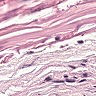
Metastatic tissue present: no